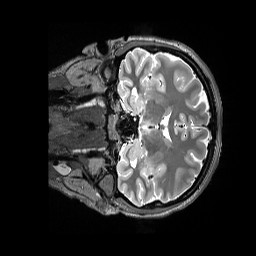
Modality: T2w
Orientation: coronal
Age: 26
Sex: female
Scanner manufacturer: siemens
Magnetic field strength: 3 T
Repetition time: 3.2 s
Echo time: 0.564 s